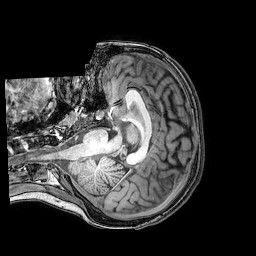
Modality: T1w
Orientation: axial
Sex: female
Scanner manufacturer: philips
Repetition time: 0.008107 s
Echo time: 0.00371 s